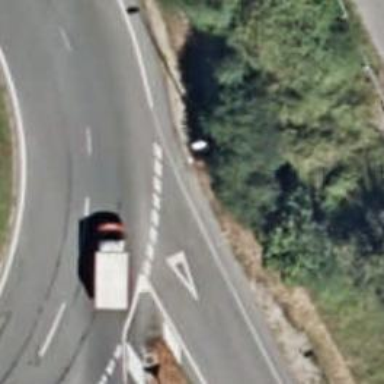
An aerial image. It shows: Road with "give way" sign.